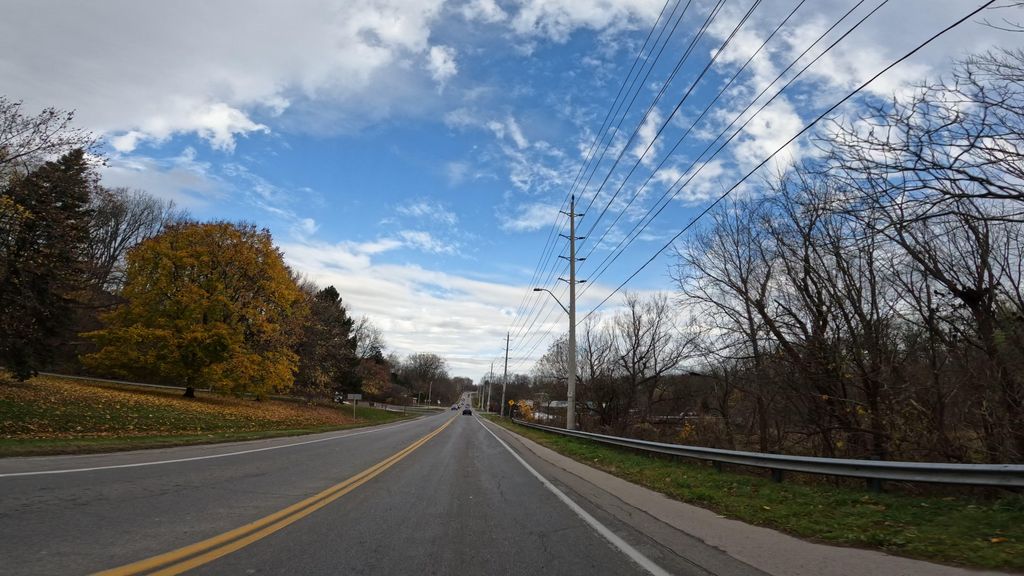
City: hamilton